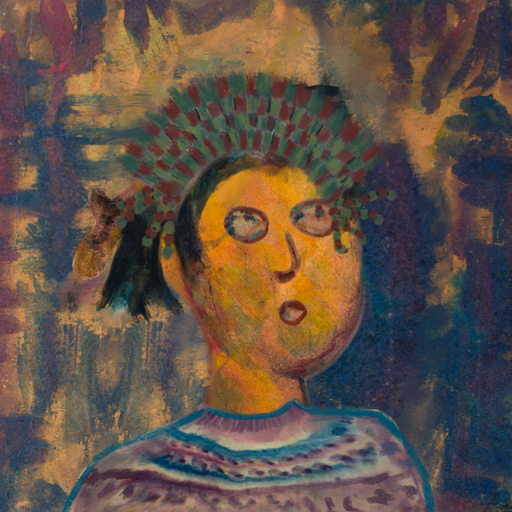
Background: InTheSun, Head And Neck Side: Gypsy_Mother, Face Side: Orphan, Bust: HillGirl, Hair Side: Pipe, Head Accessory: After_Raid_Crown, Second Necklace: Blank, Necklace: Blank, Baby: Blank